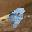
Label: 9